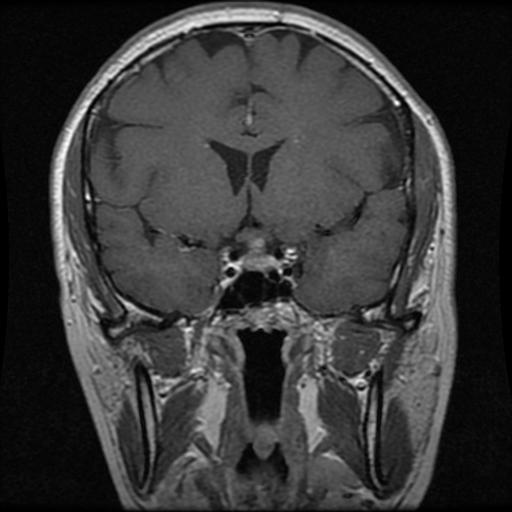
Label: pituitary